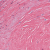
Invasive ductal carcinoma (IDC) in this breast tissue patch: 1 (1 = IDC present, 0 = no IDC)